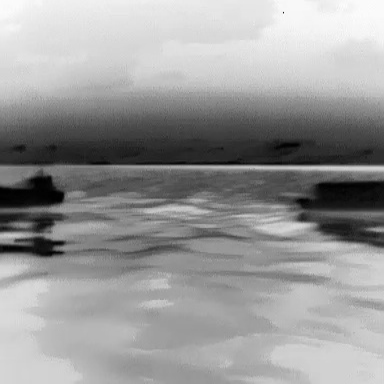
There are two objects shown in the infrared image, including a liner, and a fishing_boat.